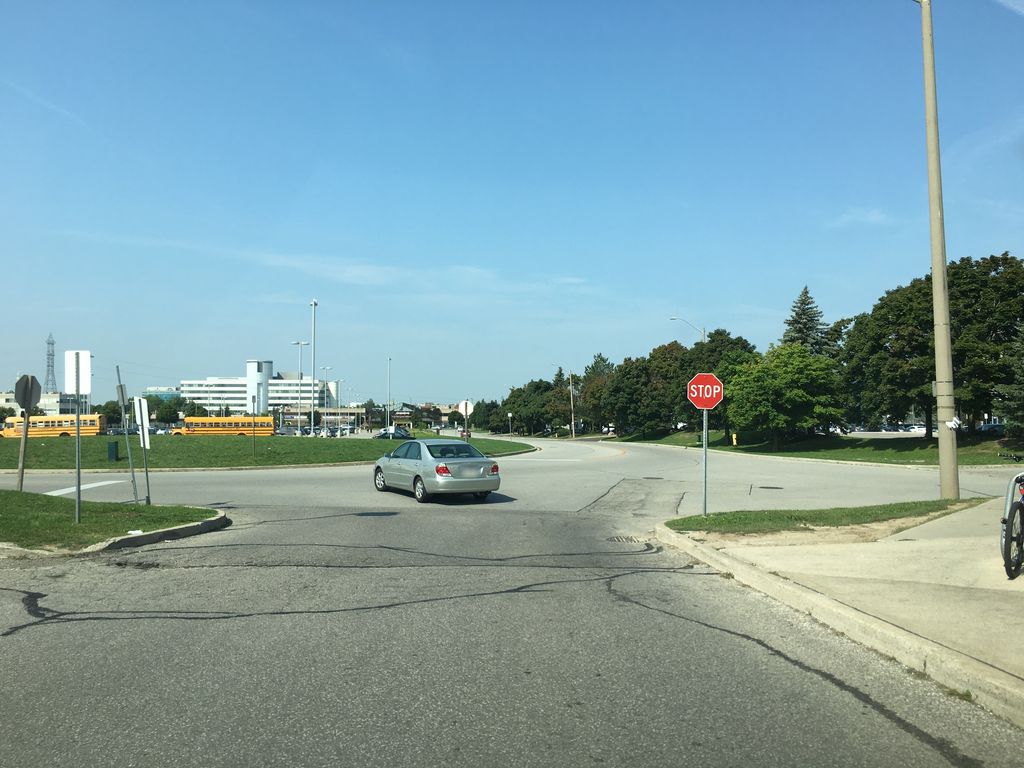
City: toronto